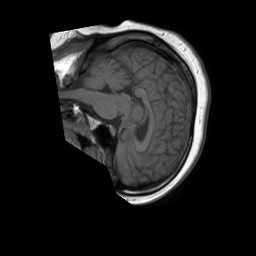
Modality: T1w
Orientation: sagittal
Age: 40
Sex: female
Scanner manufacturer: philips
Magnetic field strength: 1.5 T
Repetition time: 0.6508 s
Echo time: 0.015 s